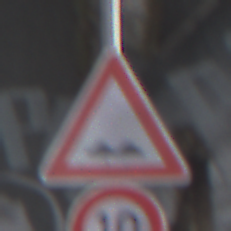
Verkehrszeichen: UnebeneFahrbahn
Zusatzzeichen unten: Geschwindigkeit10
Umgebung: Roofed, Special
Tageszeit: Midday
Wetter: Overcast
Licht: Natural
Jahreszeit: NotSpecified
Kontrast: MediumContrast